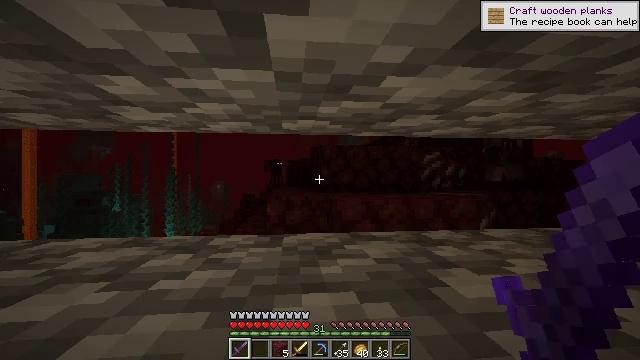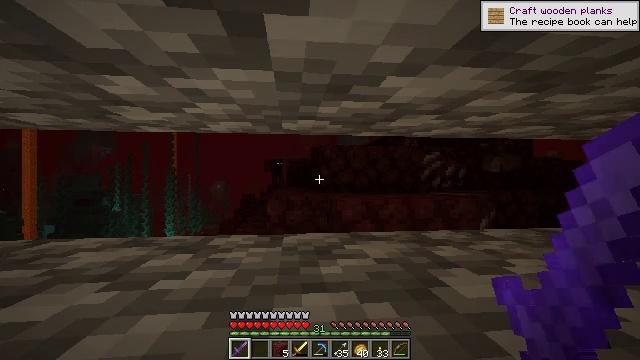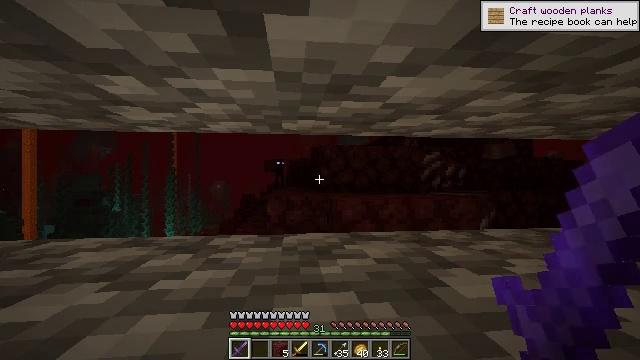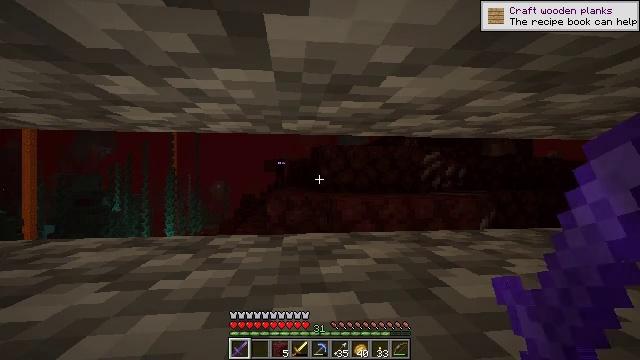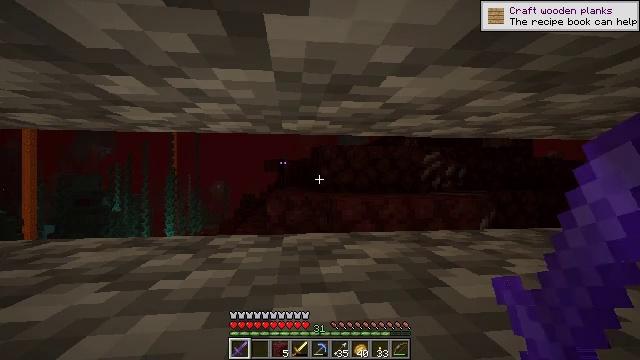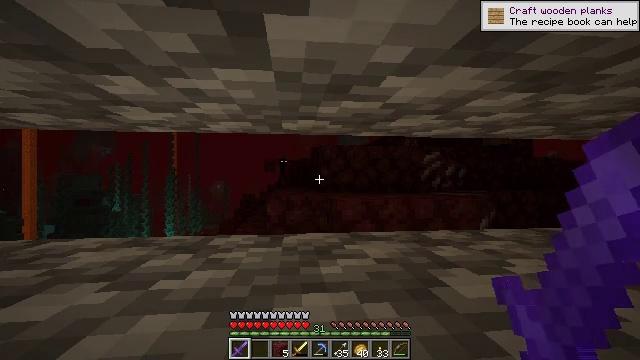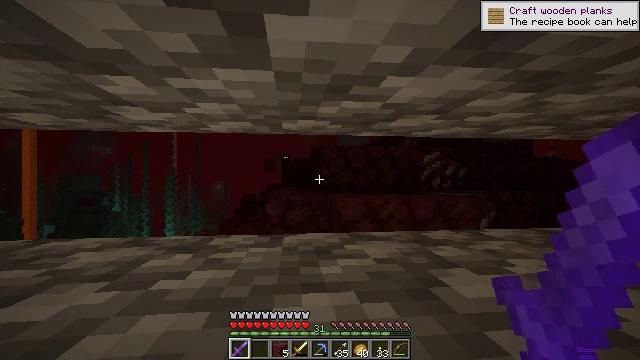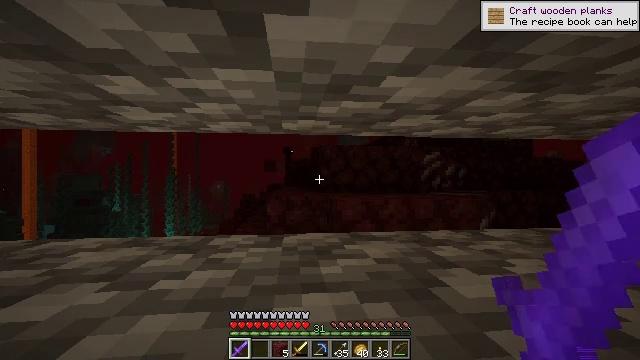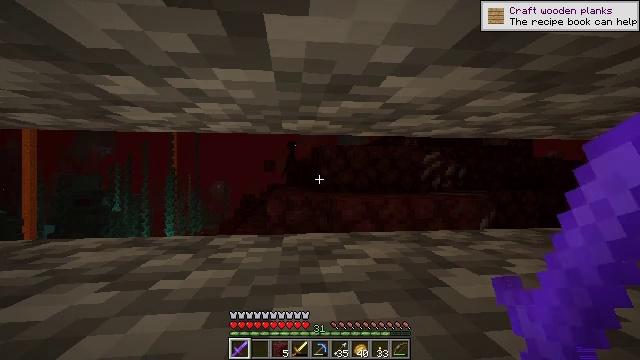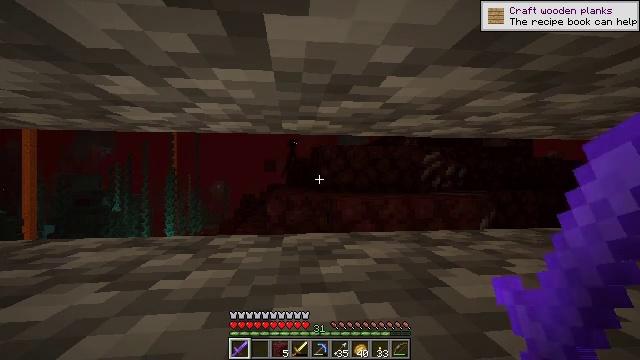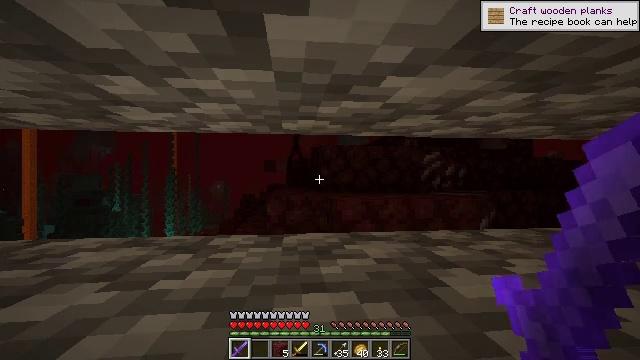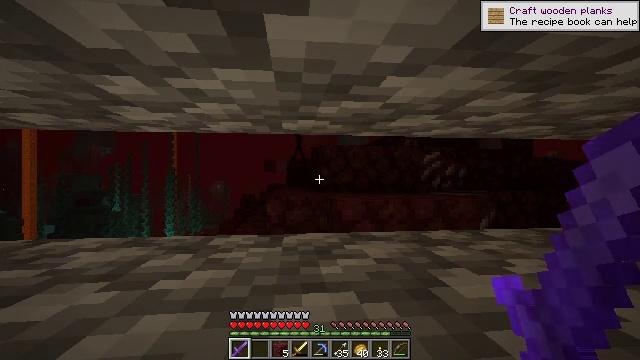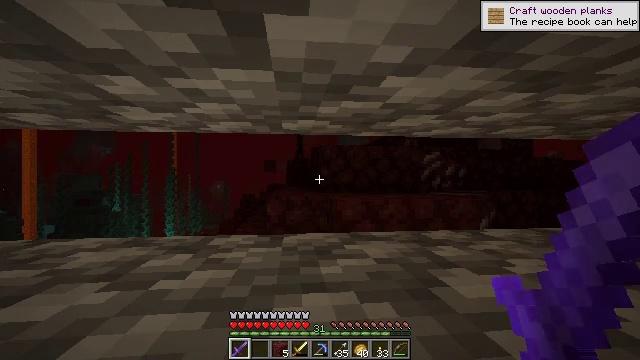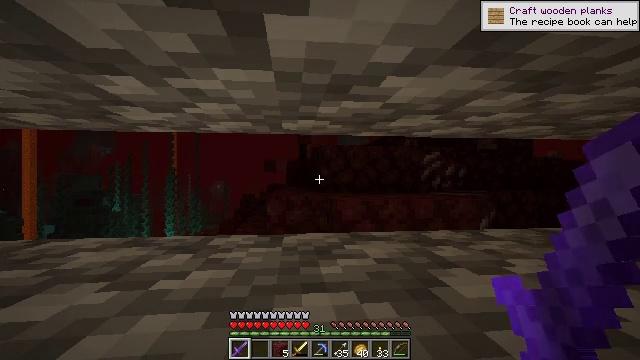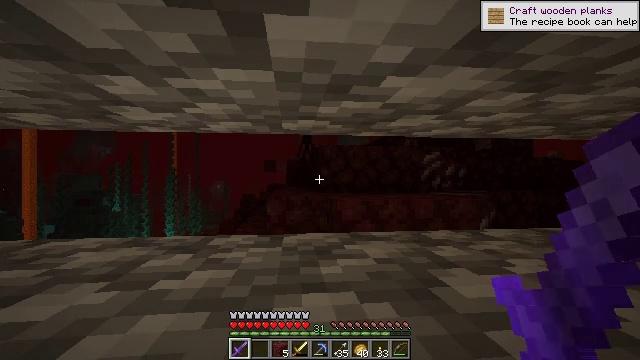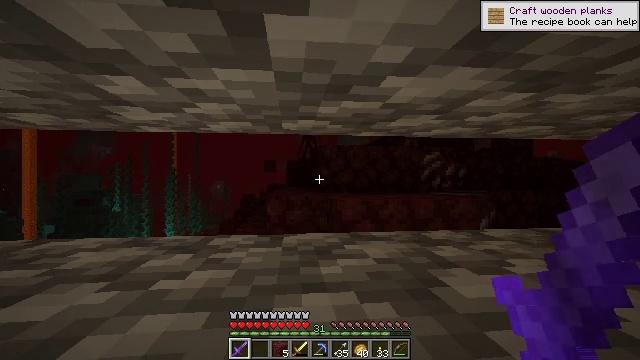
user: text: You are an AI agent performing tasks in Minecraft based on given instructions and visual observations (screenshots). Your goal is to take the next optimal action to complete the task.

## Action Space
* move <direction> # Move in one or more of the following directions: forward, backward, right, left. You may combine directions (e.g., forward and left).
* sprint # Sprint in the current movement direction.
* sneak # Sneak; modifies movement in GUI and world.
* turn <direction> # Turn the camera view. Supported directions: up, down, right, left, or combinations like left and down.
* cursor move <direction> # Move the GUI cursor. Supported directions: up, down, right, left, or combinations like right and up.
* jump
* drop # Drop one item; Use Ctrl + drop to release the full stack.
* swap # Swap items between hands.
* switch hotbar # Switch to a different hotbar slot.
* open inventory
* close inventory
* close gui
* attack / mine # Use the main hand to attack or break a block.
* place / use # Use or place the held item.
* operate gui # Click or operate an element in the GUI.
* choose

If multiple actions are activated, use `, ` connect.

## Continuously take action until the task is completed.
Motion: motion action
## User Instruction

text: Break the cobblestone slab to recycle it.
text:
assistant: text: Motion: no_op
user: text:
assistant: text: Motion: no_op
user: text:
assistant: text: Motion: no_op
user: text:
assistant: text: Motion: no_op
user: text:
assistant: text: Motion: no_op
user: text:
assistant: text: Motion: no_op
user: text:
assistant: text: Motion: no_op
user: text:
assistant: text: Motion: no_op
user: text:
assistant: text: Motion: no_op
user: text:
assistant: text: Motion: no_op
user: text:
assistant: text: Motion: no_op
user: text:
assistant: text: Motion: no_op
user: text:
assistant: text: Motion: no_op
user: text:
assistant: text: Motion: no_op
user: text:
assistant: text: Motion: no_op
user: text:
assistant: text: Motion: no_op
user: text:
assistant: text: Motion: no_op
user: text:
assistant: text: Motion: no_op
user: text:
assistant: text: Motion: no_op
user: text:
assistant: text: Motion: no_op
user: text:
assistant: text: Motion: no_op
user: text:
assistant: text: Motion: no_op
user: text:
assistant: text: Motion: no_op
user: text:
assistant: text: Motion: no_op
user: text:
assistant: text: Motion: no_op
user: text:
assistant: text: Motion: no_op
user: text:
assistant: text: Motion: no_op
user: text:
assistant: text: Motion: no_op
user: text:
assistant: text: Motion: no_op
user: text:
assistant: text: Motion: no_op